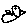
Label: bird